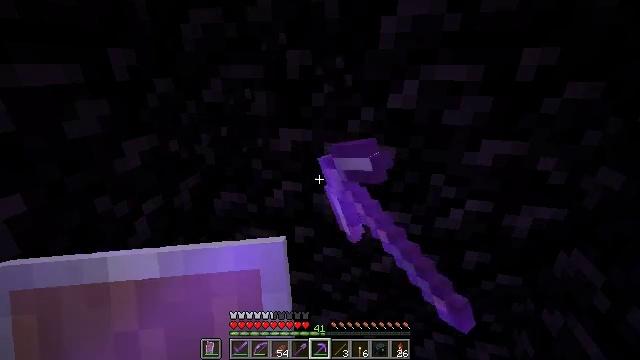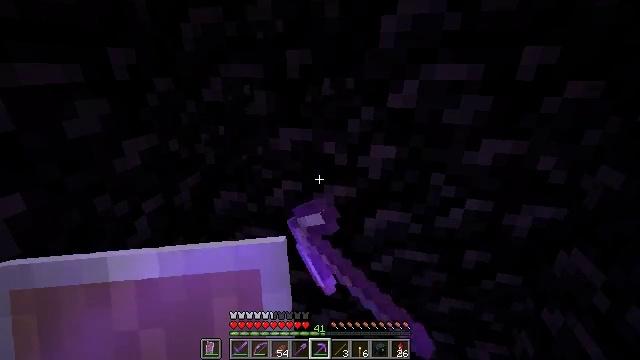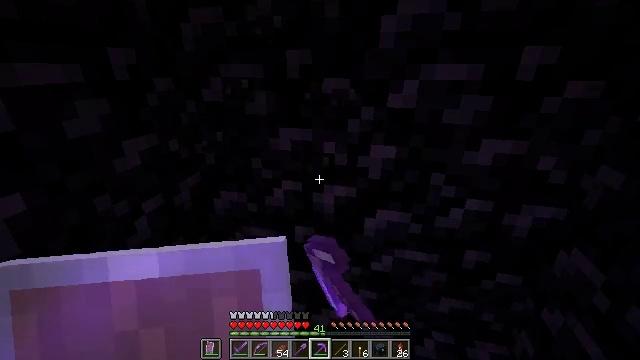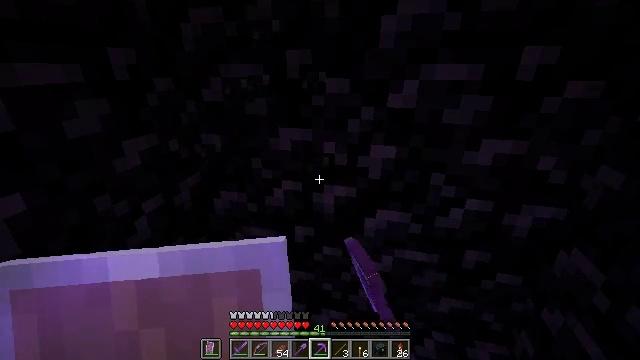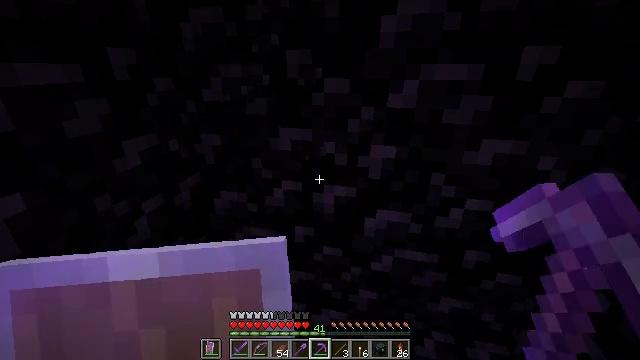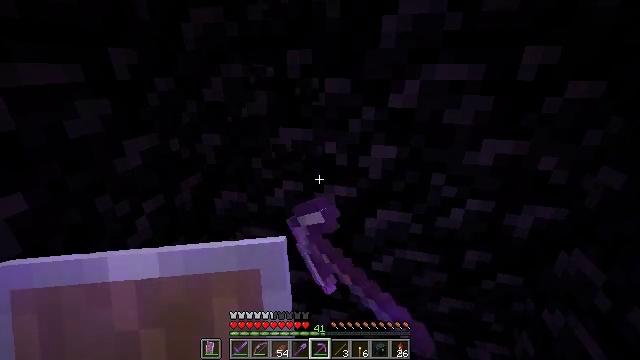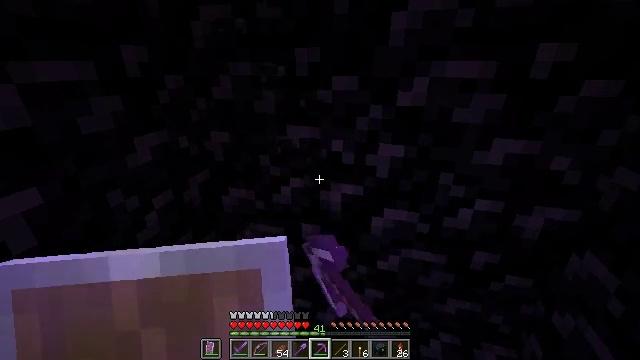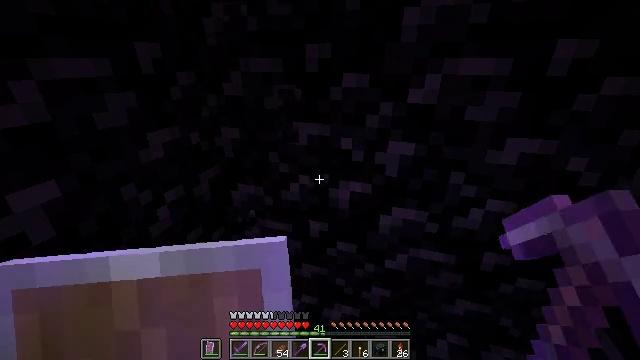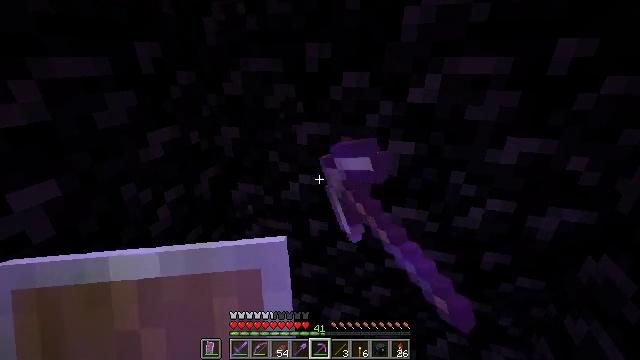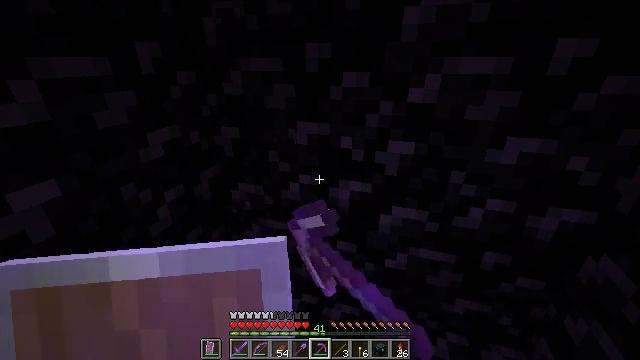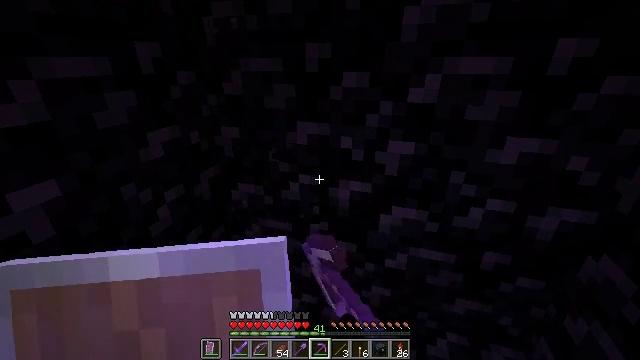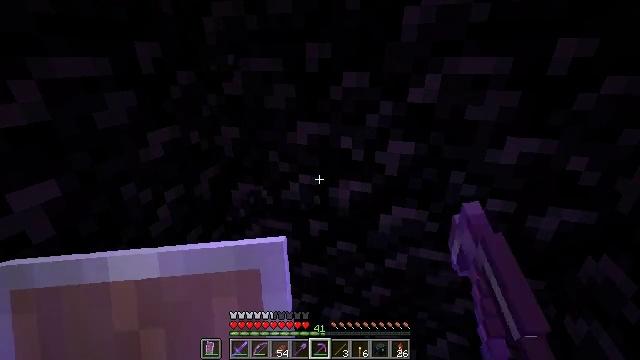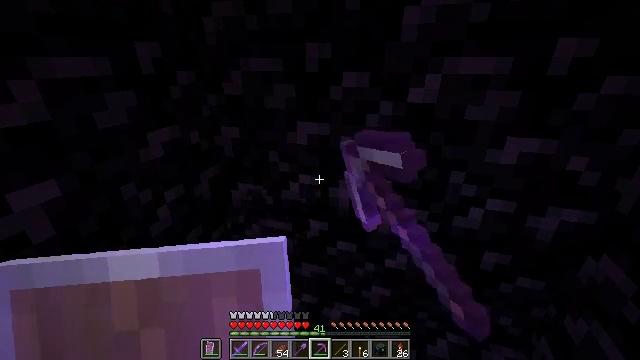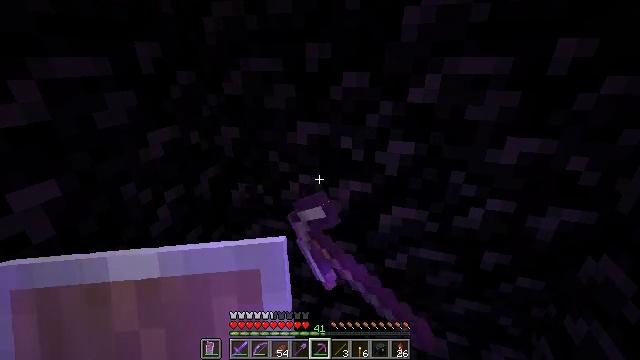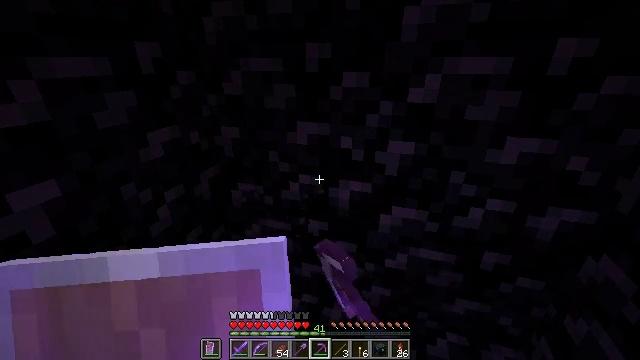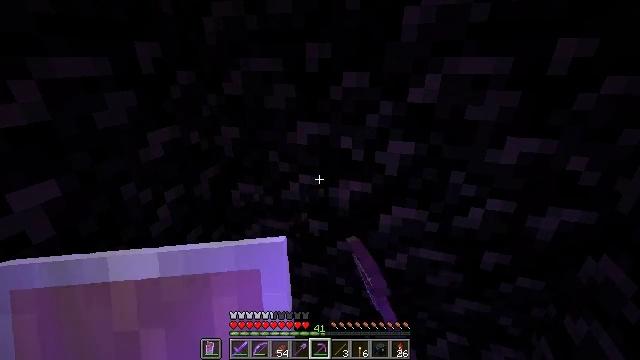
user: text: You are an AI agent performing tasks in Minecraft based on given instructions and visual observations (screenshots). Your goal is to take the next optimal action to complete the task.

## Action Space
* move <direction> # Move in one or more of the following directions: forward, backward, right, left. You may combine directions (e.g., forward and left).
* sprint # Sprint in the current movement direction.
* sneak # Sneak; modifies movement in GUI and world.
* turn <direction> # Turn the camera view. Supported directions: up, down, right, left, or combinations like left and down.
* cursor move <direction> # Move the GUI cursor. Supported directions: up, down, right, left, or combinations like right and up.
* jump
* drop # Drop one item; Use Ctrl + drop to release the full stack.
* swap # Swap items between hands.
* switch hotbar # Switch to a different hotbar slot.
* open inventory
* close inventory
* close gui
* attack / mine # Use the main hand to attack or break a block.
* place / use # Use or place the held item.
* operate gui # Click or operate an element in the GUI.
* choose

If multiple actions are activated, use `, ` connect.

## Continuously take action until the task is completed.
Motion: motion action
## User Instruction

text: Break the obsidian using a diamond or netherite pickaxe.
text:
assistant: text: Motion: attack / mine
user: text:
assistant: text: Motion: attack / mine
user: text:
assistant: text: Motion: attack / mine
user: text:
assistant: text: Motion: attack / mine
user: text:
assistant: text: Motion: attack / mine
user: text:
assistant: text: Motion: turn left, attack / mine
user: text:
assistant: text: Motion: turn left, attack / mine
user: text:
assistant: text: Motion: attack / mine
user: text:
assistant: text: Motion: attack / mine
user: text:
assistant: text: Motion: attack / mine
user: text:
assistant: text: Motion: attack / mine
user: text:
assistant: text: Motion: attack / mine
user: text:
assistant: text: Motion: attack / mine
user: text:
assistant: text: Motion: attack / mine
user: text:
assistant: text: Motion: attack / mine
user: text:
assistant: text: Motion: attack / mine
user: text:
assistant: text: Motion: attack / mine
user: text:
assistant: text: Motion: attack / mine
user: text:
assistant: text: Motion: attack / mine
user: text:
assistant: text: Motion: attack / mine
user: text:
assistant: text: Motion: attack / mine
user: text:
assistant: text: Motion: attack / mine
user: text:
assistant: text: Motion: attack / mine
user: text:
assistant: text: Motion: attack / mine
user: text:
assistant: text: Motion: attack / mine
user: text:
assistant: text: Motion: attack / mine
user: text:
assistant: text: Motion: attack / mine
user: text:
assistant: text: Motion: attack / mine
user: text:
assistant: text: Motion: attack / mine
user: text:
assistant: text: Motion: attack / mine